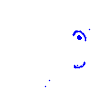
Particle: kaon